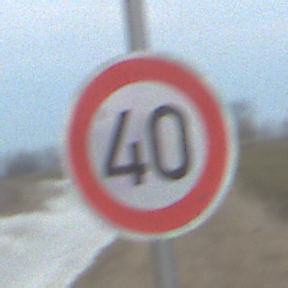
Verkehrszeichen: Geschwindigkeit40
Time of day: SunriseSunset
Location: Outdoor (RoadRail)
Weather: PartlyCloudy
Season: NotSpecified
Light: Natural